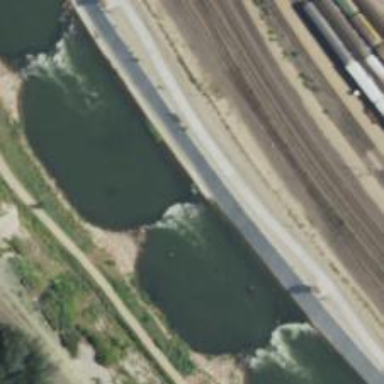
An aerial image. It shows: Weir along the waterway.